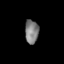
Tissue: skin
Cell type: Epithelial cells
Senescence score: 0.2319
Nuclear area (px): 315
Mean DAPI intensity: 126.432